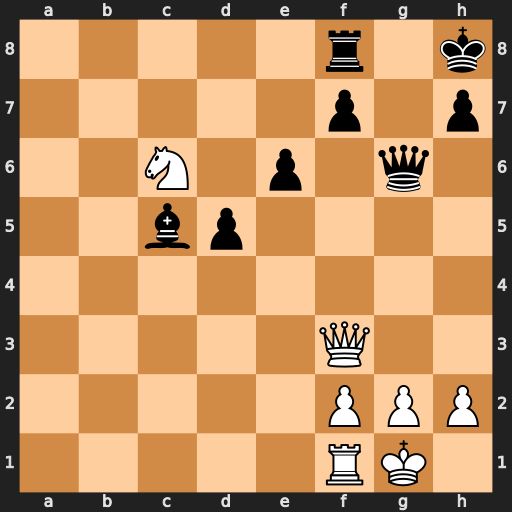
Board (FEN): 5r1k/5p1p/2N1p1q1/2bp4/8/5Q2/5PPP/5RK1
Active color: w
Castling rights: -
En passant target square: -
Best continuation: Qc3+ Qg7 Qxc5